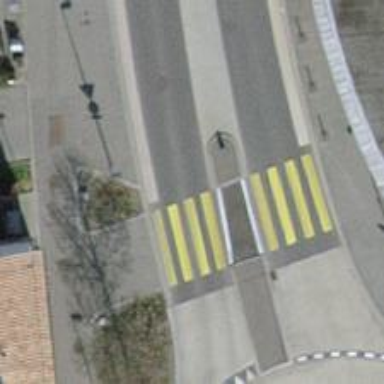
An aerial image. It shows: Uncontrolled zebra crossing with pedestrian island.